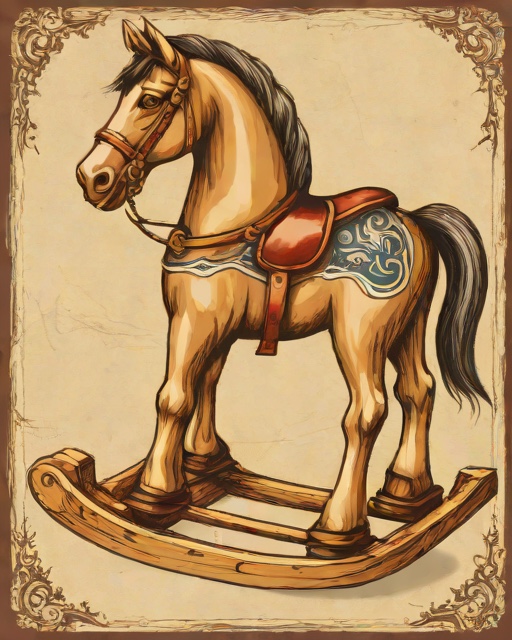
Category: New Baby